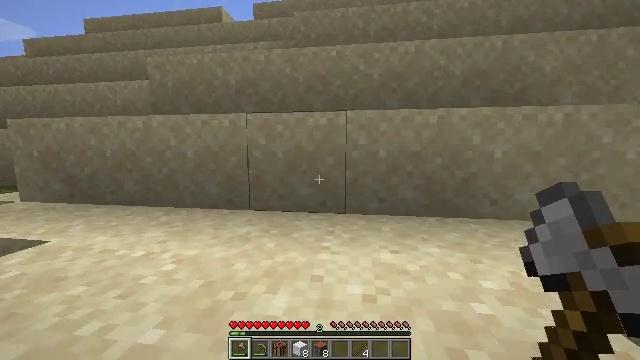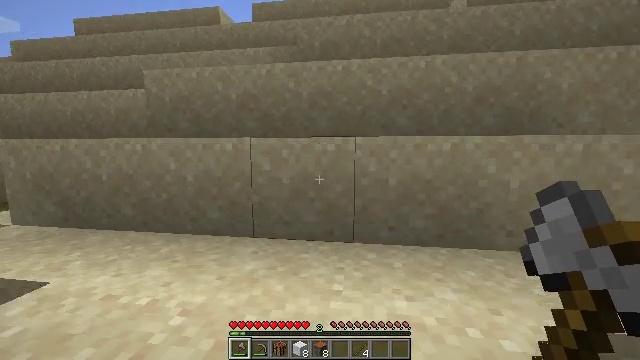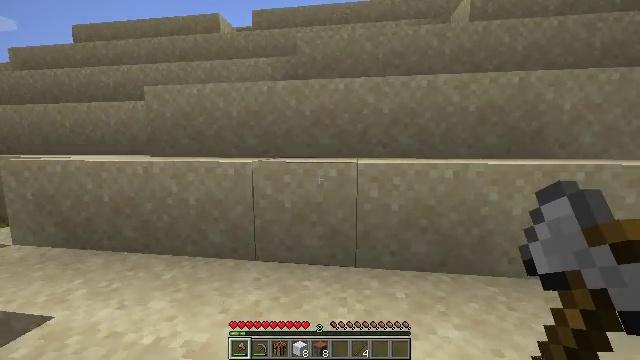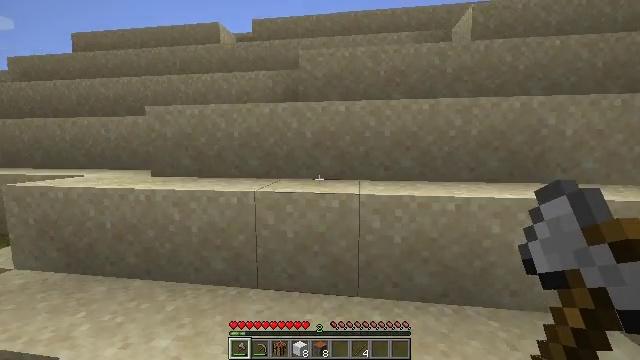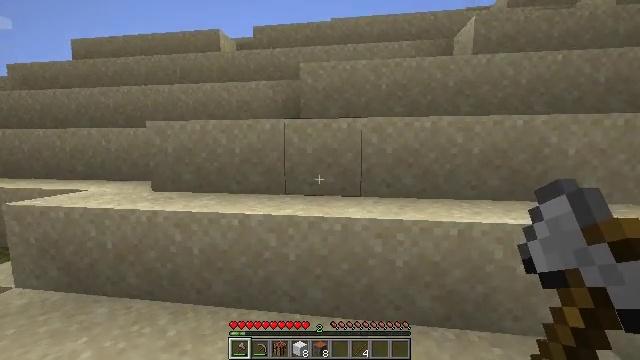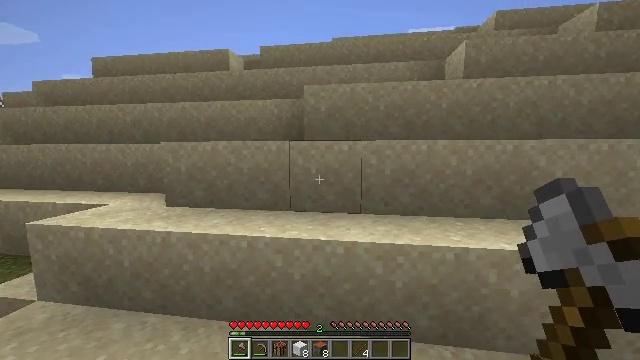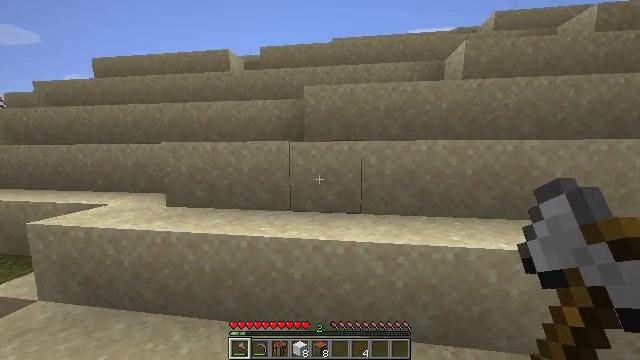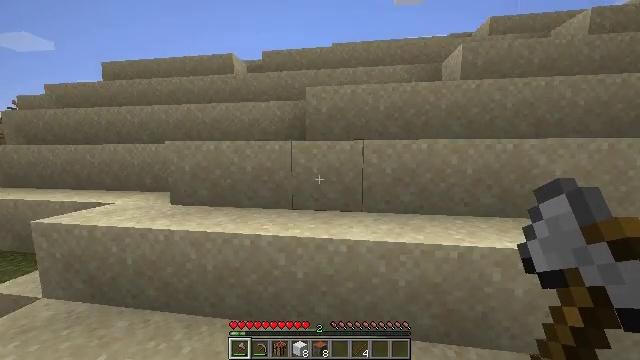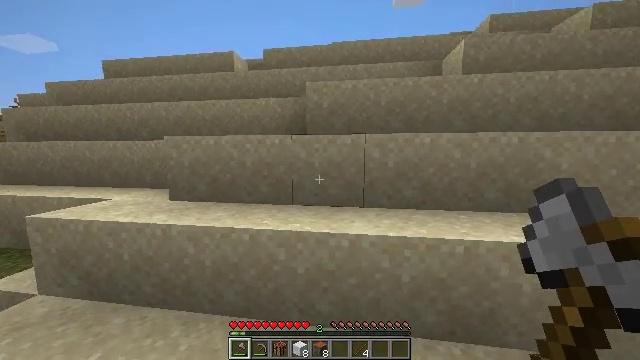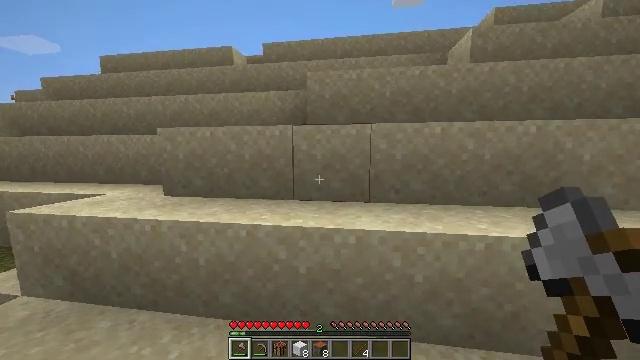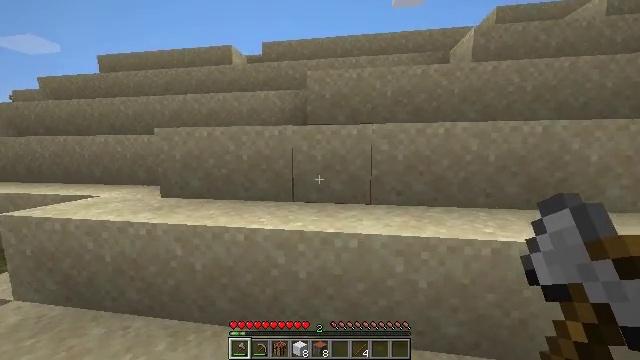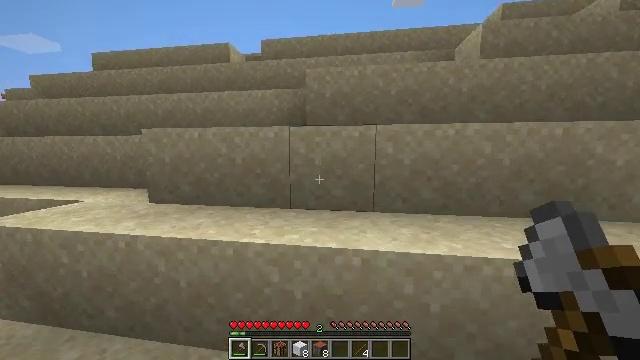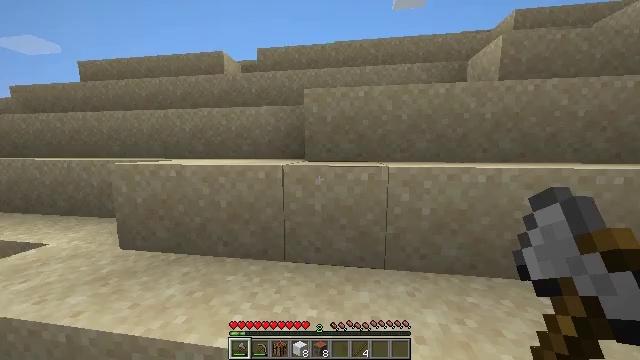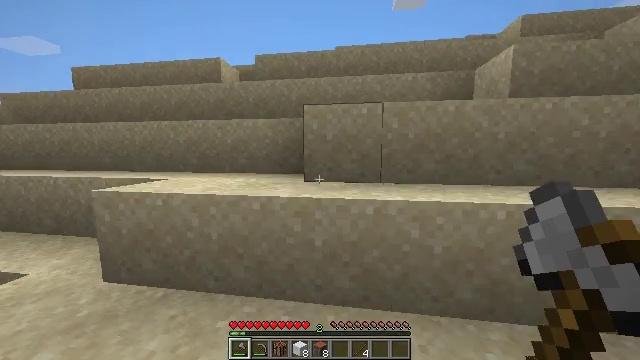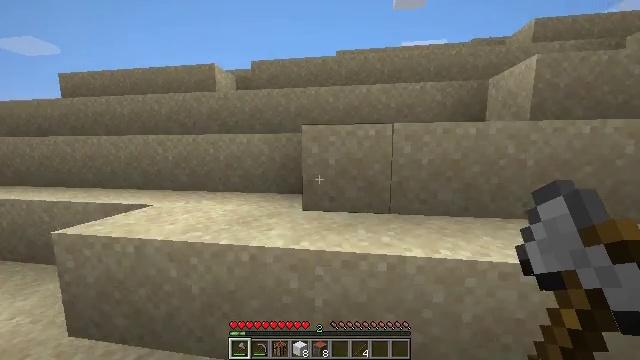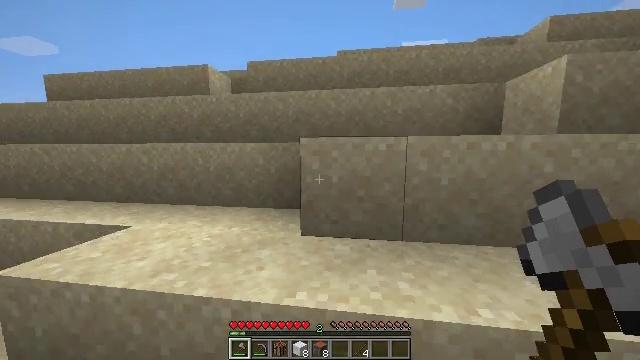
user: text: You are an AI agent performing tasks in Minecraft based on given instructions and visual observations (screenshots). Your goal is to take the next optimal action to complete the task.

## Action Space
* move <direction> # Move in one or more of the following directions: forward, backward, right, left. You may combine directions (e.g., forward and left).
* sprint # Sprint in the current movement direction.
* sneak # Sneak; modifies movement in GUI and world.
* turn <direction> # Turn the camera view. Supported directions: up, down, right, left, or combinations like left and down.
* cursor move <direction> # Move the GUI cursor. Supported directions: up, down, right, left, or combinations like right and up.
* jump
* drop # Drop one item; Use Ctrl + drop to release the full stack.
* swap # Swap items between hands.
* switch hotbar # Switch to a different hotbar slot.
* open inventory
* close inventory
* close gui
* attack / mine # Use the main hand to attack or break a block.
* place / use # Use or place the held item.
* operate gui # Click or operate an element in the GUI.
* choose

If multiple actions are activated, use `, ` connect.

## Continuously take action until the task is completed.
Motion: motion action
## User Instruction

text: Prepare cooked mutton using the furnace.
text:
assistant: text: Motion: move forward, sprint, jump
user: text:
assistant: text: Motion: move forward, sprint, jump
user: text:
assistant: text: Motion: move forward, sprint, jump
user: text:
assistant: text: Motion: move forward, sprint, jump
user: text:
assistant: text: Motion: move forward, sprint, jump
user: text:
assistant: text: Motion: move forward, sprint, jump
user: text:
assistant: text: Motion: move forward, sprint, jump
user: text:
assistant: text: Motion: move forward, sprint, jump
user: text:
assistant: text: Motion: move forward, sprint, jump
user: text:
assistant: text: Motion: move forward, sprint, jump
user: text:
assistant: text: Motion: move forward, sprint, jump
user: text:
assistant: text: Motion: move forward, sprint, jump
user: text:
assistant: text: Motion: move forward, sprint, jump
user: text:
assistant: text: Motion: move forward, sprint, jump
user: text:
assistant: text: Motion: move forward, sprint, jump
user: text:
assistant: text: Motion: move forward, sprint, jump
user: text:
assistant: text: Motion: move forward, sprint, jump
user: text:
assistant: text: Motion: move forward, sprint, jump
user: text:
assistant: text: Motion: move forward, sprint, jump
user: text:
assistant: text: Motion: move forward, sprint, jump
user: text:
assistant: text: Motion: move forward, sprint, jump
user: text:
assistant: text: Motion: move forward, sprint, jump
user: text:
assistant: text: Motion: move forward, sprint, turn right, jump
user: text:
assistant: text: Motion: move forward, sprint, turn right, jump
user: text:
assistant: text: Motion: move forward, sprint, turn right, jump
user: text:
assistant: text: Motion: move forward, sprint, jump
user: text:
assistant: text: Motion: move forward, sprint, jump
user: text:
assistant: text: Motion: move forward, sprint, jump
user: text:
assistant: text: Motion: move forward, sprint, jump
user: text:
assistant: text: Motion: move forward, sprint, jump